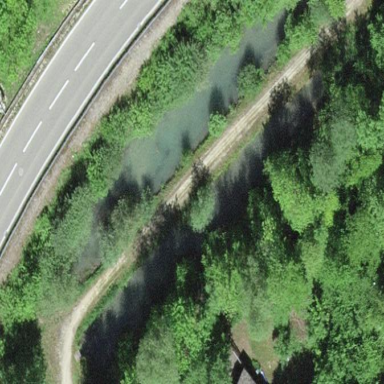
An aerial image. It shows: Pond surrounded by natural water.